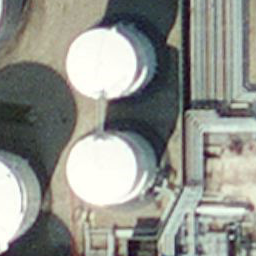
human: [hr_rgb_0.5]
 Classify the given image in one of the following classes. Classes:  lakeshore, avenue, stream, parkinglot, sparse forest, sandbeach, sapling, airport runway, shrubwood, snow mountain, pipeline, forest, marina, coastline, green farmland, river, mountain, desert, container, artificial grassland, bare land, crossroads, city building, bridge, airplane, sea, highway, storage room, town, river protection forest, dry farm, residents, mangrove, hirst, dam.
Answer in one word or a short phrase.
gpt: storage room